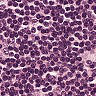
Metastatic tissue present: no